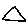
Label: triangle